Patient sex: F
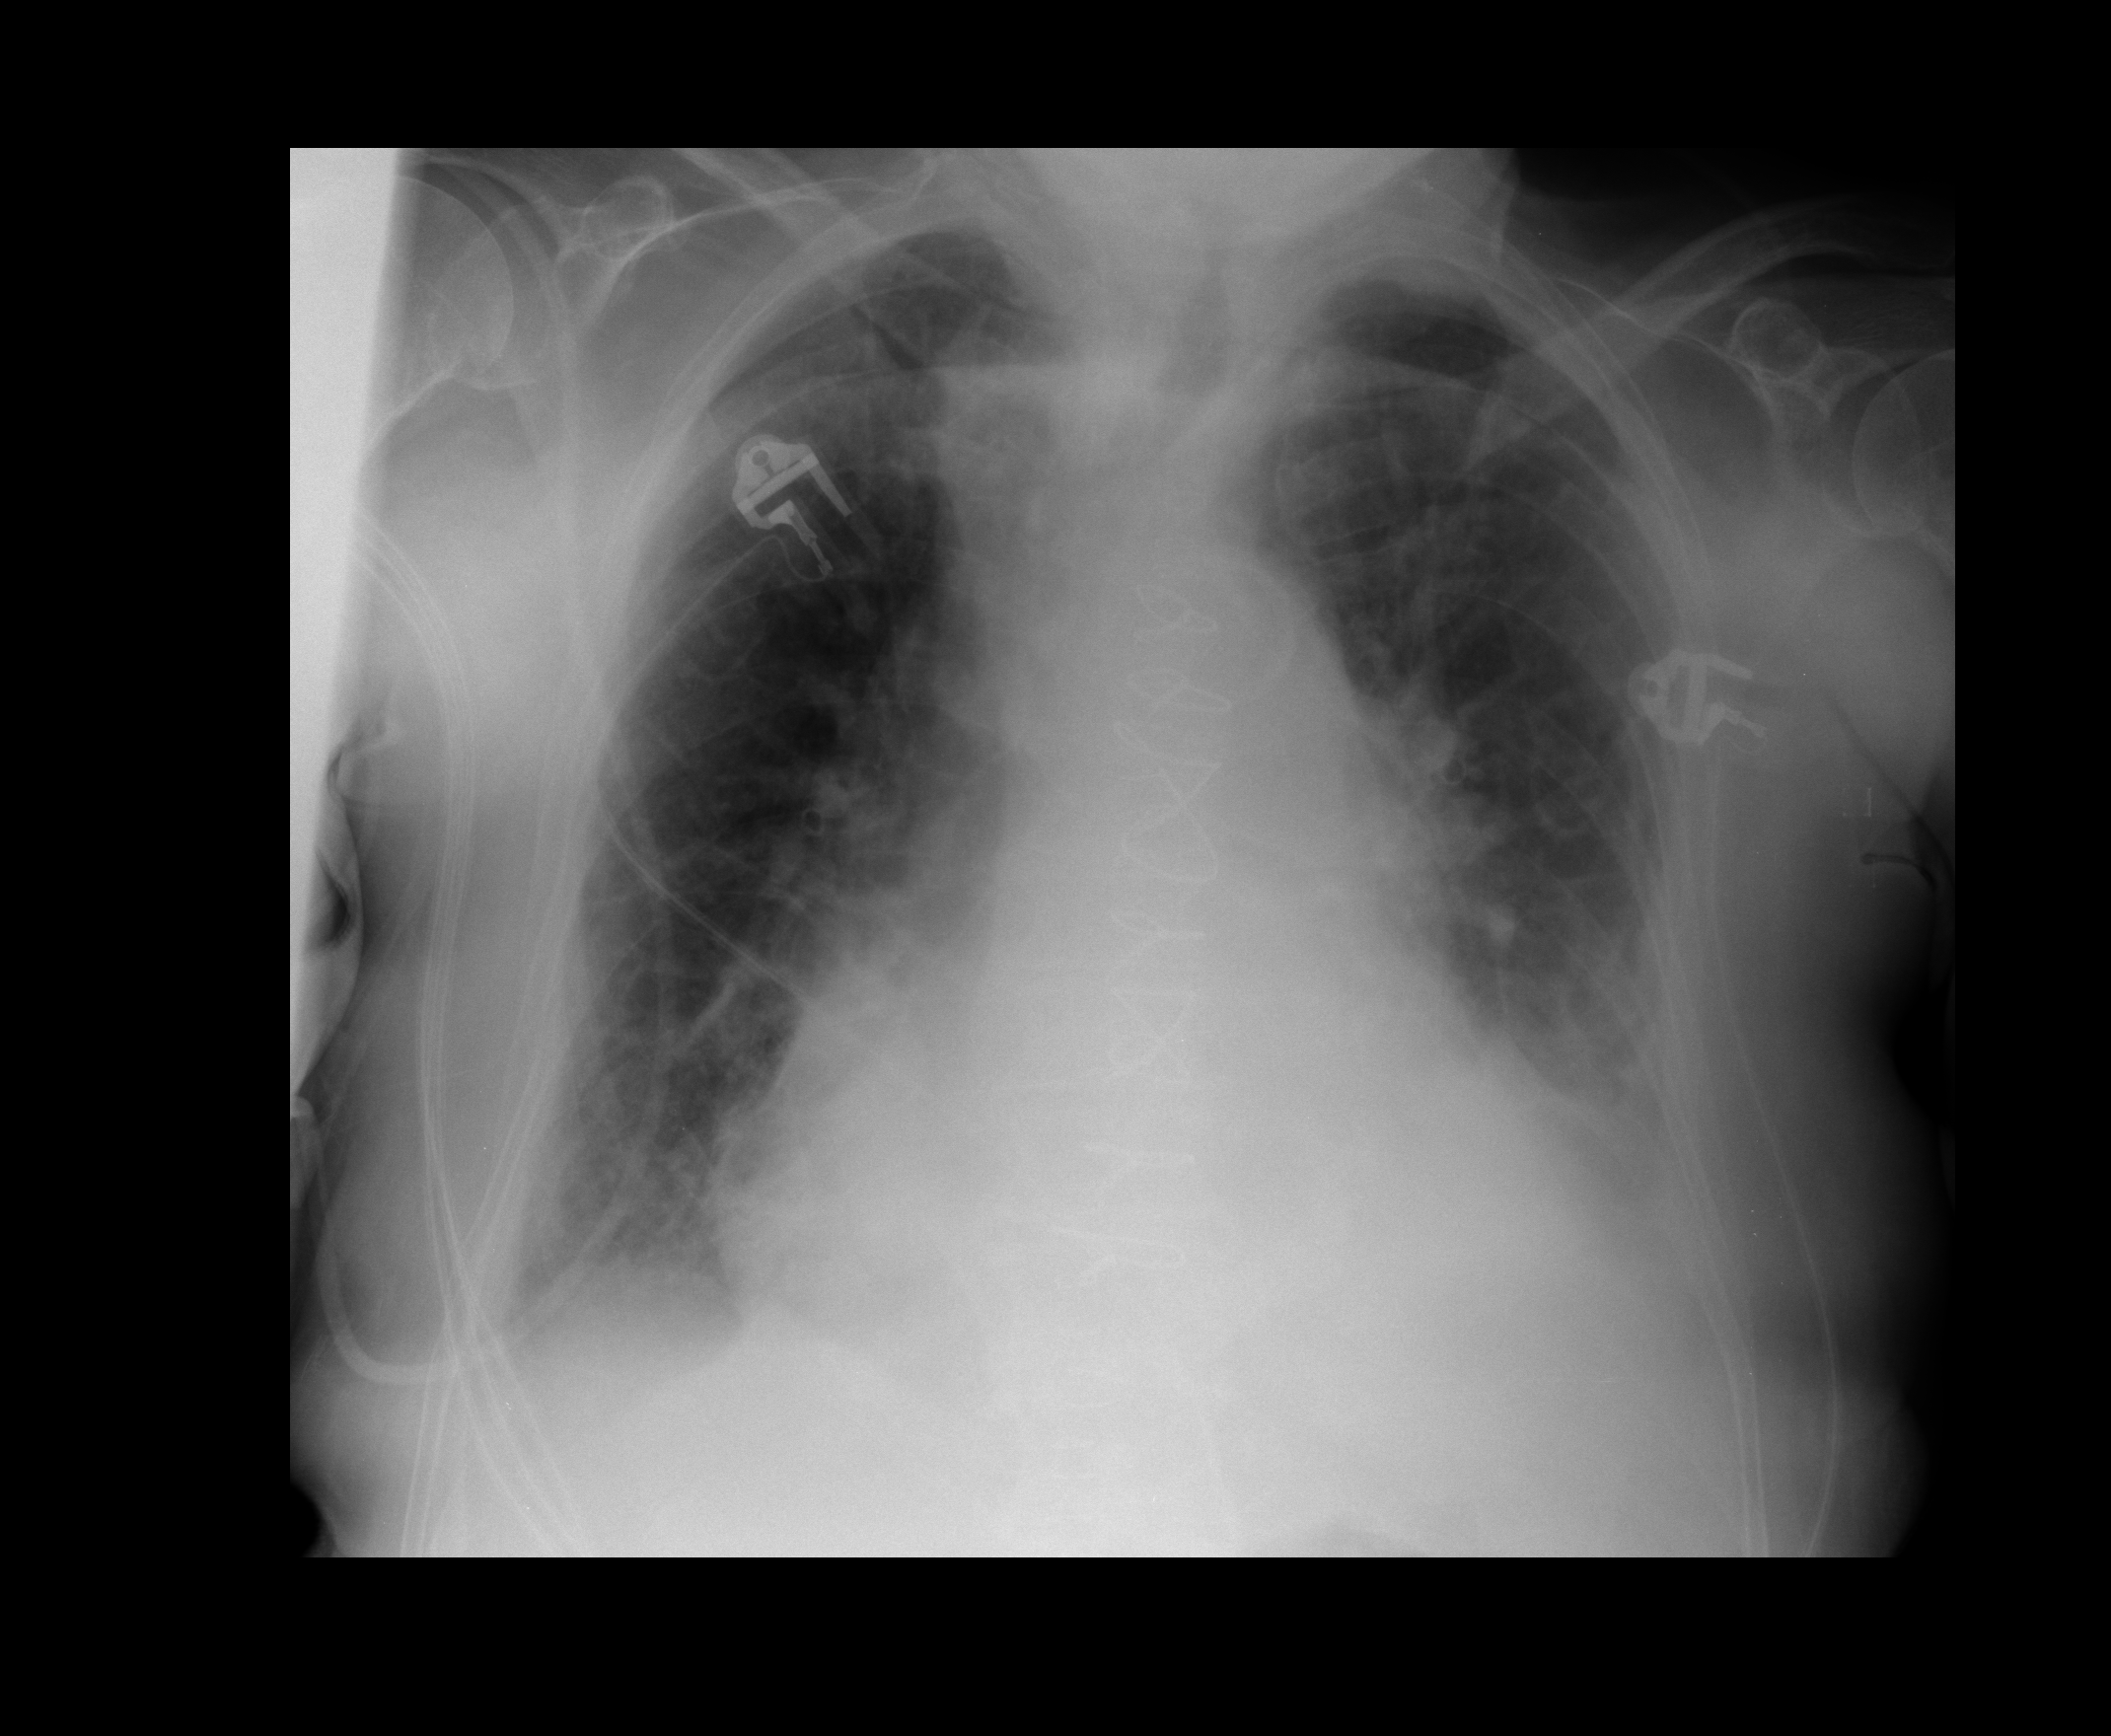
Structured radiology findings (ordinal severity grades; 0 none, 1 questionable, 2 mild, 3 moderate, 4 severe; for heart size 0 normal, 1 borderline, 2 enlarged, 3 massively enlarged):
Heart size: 2
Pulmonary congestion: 3
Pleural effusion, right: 2
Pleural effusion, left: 3
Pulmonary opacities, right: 1
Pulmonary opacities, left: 1
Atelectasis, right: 2
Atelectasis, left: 2